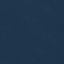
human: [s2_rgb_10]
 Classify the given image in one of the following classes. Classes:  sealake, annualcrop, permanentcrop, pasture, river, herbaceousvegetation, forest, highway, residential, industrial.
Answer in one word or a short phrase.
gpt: SeaLake